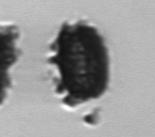
Label: Thalassiosira_TAG_external_detritus